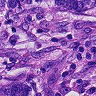
Metastatic tissue present: yes